Question: In my job I have server and clients (several devices) connected in to the same network.
Clients contacts with server using their web-browser.
Server is running a C# program that uses 'TcpListener' to receive requests from browsers.
I'm trying to send an image through 'TcpClient'to client device but this is the result:

- 'String'- 'Byte[]'
After some searches inside Chrome Developer console i found an error
'net::ERR_CONTENT_LENGTH_MISMATCH'.
i don't know why 'Content-Length: length-in-byte' value isn't correct even through 'new FileInfo(Target).Length'.
'''
TcpListener Listener = new TcpListener(local_address, 9090);
Listener.Start();
TcpClient client = Listener.AcceptTcpClient();
NetworkStream ns = client.GetStream();
string target = HeaderKeys.GetValue("target"); /* image file in the request*/
string mime_type = MimeType.Extract(target); /* mime-type of the file */
byte[] content = File.ReadAllBytes(target);
StreamWriter writer = new StreamWriter(ns);
// response header
writer.Write("HTTP/1.0 200 OK");
writer.Write(Environment.NewLine);
writer.Write($"Content-Type: {mime_type}");
writer.Write(Environment.NewLine);
writer.Write("Content-Length: " + content.Length);
writer.Write(Environment.NewLine);
writer.Write(Environment.NewLine);
writer.Write(content);
writer.Flush();
client.Close();
'''
- 'NetworkStream'- 'MemoryStream''NetworkStream'-
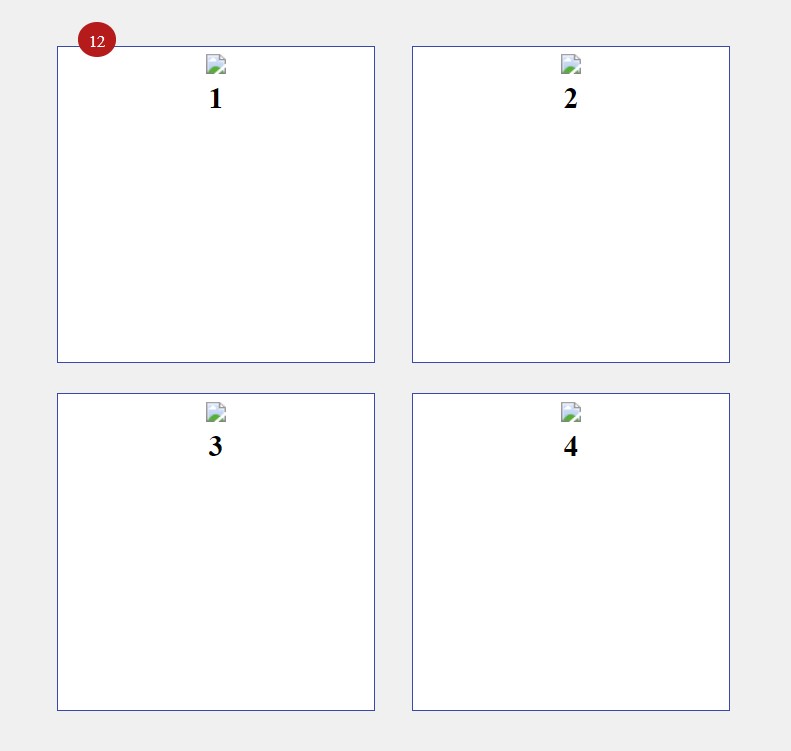
Answer: The issue was because of 'StreamWriter'
I've solved the issue using this code:
'''
TcpClient client = Listener.AcceptTcpClient();
Stream s = client.GetStream();
byte[] file_content = File.ReadAllBytes(file);
StringBuilder header = new StringBuilder();
header.Append("HTTP/1.1 200 OK
");
header.Append($"Content-Type: {mime_type}
");
header.Append($"Content-Length: {file_content .Length}
");
byte[] h = Encoding.ASCII.GetBytes(header.ToString());
s.Write(content, 0, content.Length);
s.Write(b, 0, b.Length);
s.Flush();
client.Close();
'''